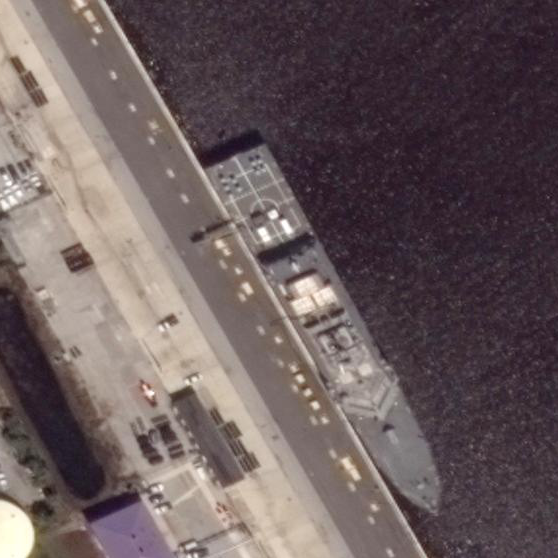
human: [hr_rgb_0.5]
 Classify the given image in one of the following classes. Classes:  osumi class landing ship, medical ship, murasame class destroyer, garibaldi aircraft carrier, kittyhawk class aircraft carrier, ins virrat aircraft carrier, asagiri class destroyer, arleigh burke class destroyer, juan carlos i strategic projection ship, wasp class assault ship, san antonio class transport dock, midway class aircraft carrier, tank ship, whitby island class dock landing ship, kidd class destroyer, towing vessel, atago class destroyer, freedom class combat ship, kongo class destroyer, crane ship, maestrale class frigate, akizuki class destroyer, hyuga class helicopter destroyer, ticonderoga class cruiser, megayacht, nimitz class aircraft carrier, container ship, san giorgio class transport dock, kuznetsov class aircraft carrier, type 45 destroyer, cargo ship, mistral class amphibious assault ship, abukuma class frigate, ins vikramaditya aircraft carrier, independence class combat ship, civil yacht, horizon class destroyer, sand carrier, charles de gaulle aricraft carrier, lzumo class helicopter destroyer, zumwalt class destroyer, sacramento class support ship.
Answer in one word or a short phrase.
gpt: Freedom class combat ship